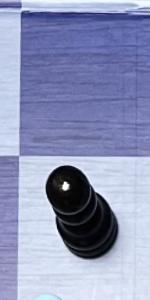
Label: Pawn_Black